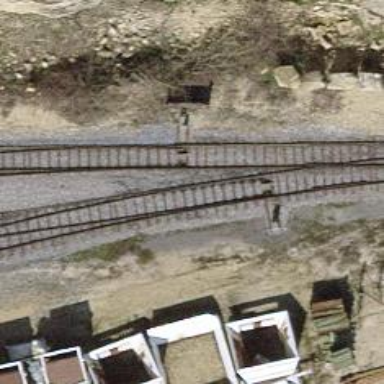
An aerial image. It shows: Railway switch.